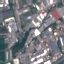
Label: Industrial